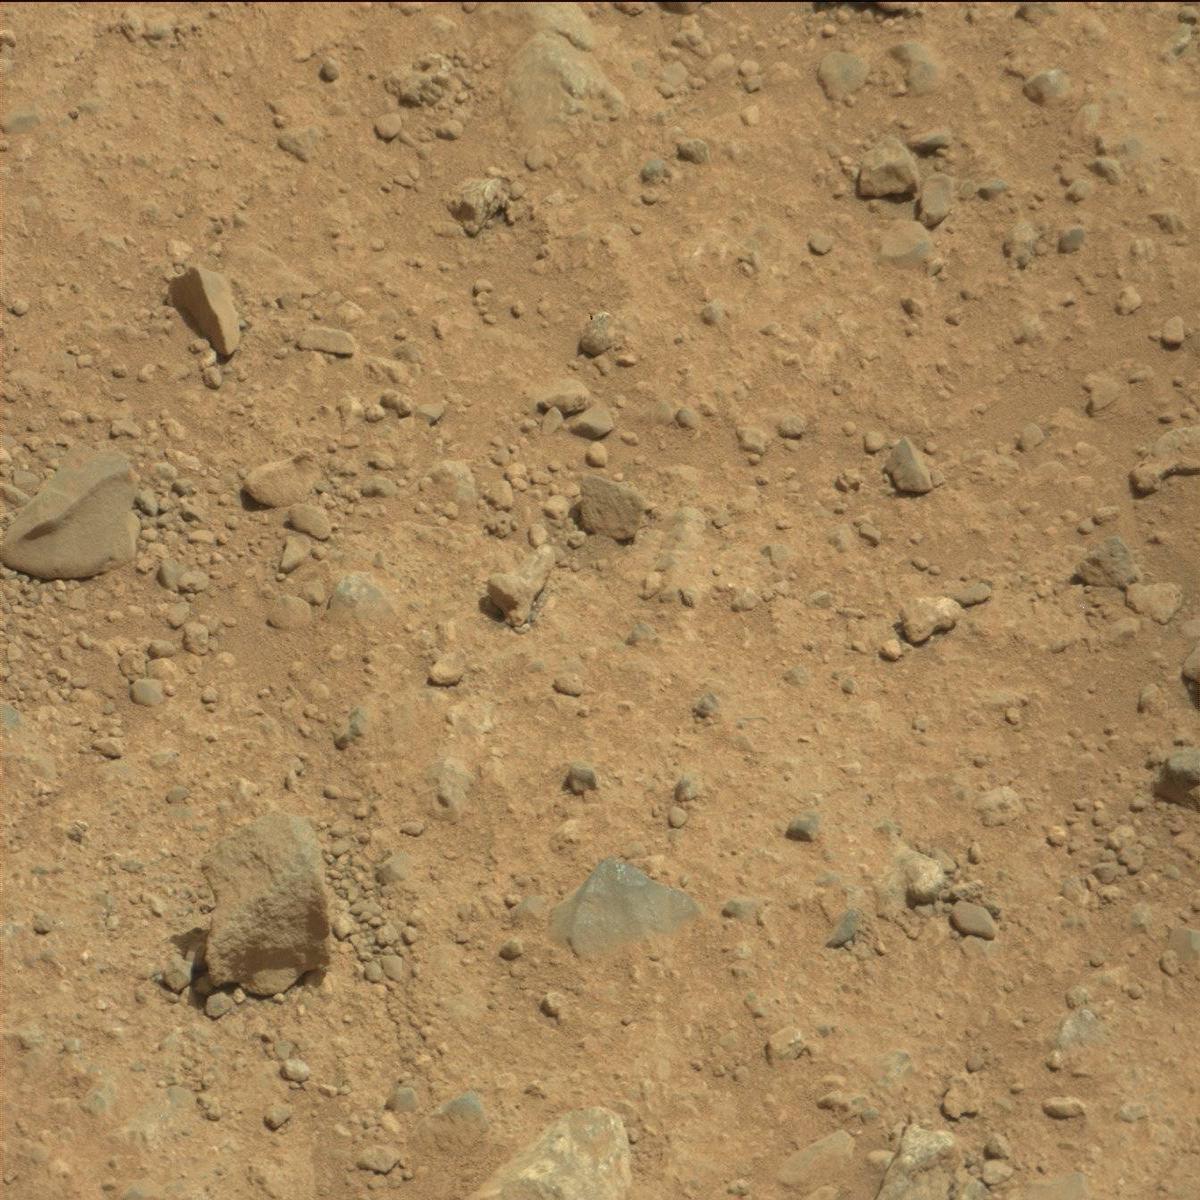
Terrain classes present: Bedrock, Rock, Sand / Soil